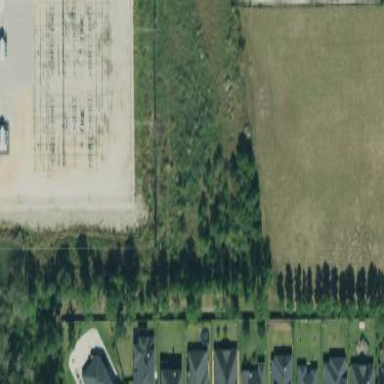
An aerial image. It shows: Outdoor distribution substation protected by fence.